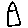
Label: house